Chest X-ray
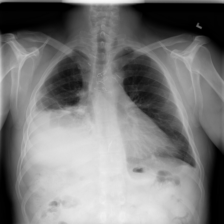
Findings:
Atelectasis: positive
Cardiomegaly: negative
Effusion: positive
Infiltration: negative
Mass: positive
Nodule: positive
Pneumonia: negative
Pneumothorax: negative
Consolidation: positive
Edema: negative
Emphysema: negative
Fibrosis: negative
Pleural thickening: positive
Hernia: negative